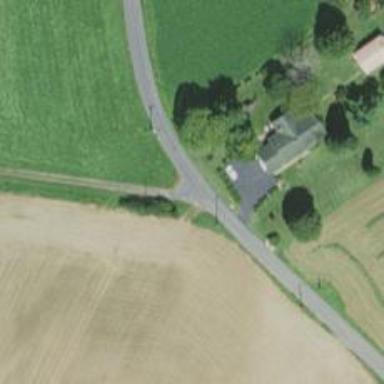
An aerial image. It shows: Driveway.